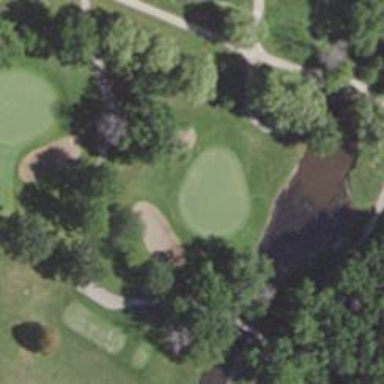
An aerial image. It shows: Golf hole.